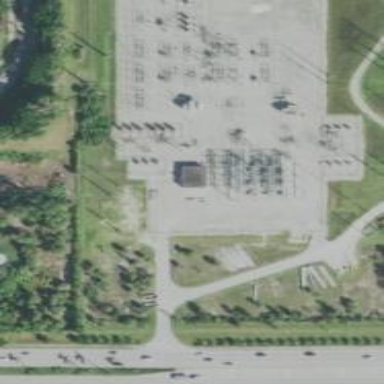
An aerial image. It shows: Switch used for power control.